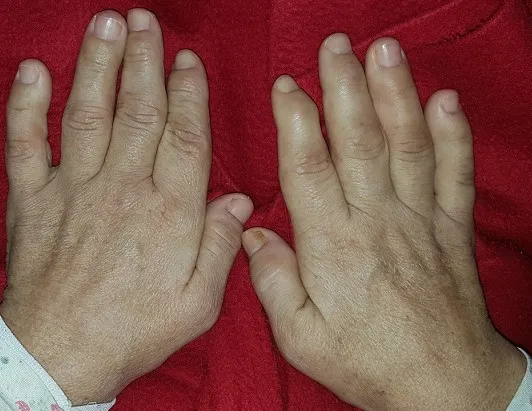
Macroglossia.
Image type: medical_photograph (skin_photograph)